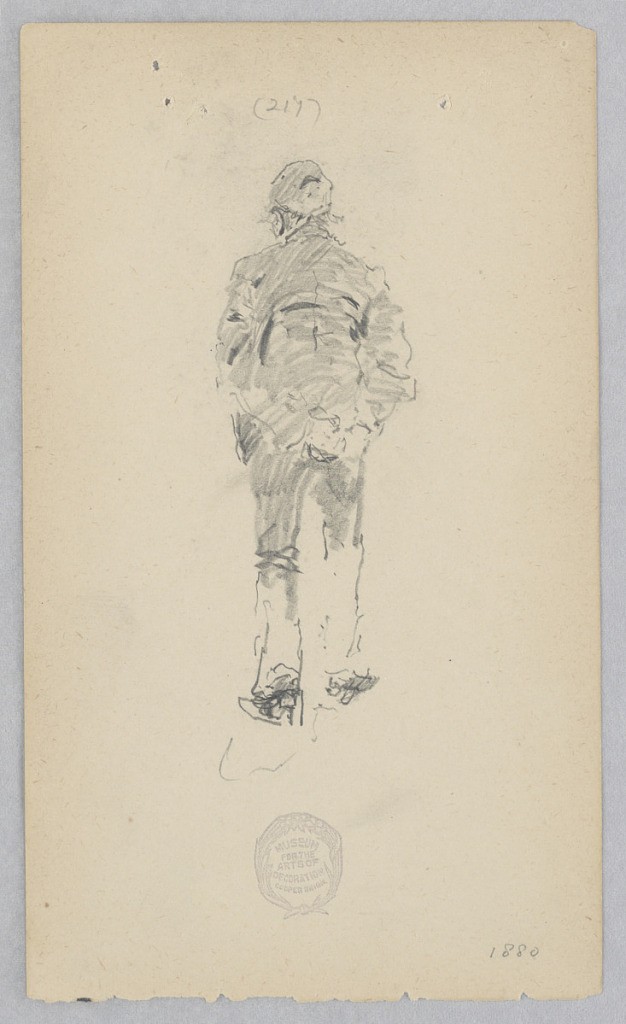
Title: Man
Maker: Robert Frederick Blum, American, 1857–1903
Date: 1880
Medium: Graphite on wove paper
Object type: Drawing
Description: Sketch of a male figure wearing a hat.